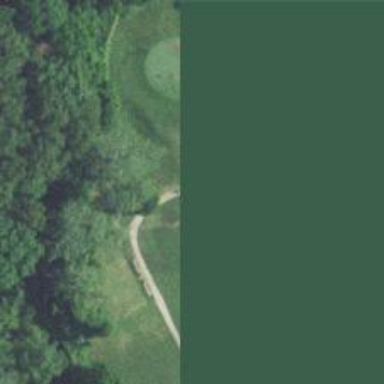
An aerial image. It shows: Service road used as golf cart path.